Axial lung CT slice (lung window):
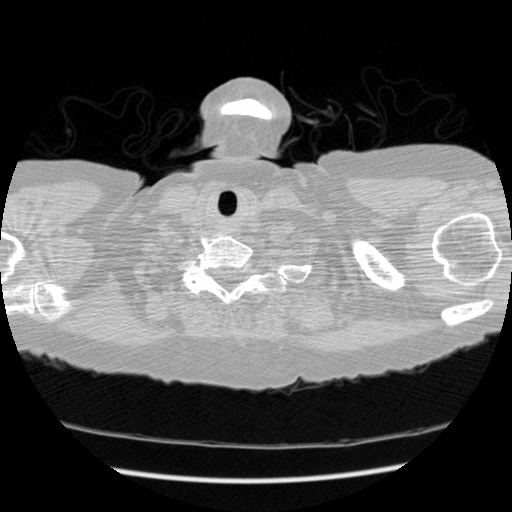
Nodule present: no